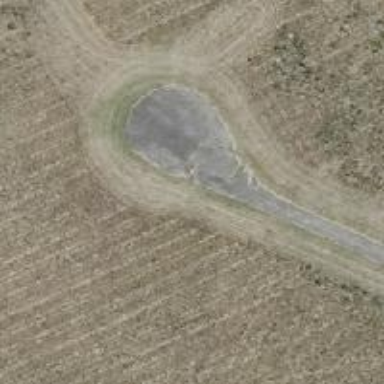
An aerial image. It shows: Turning circle on the road.